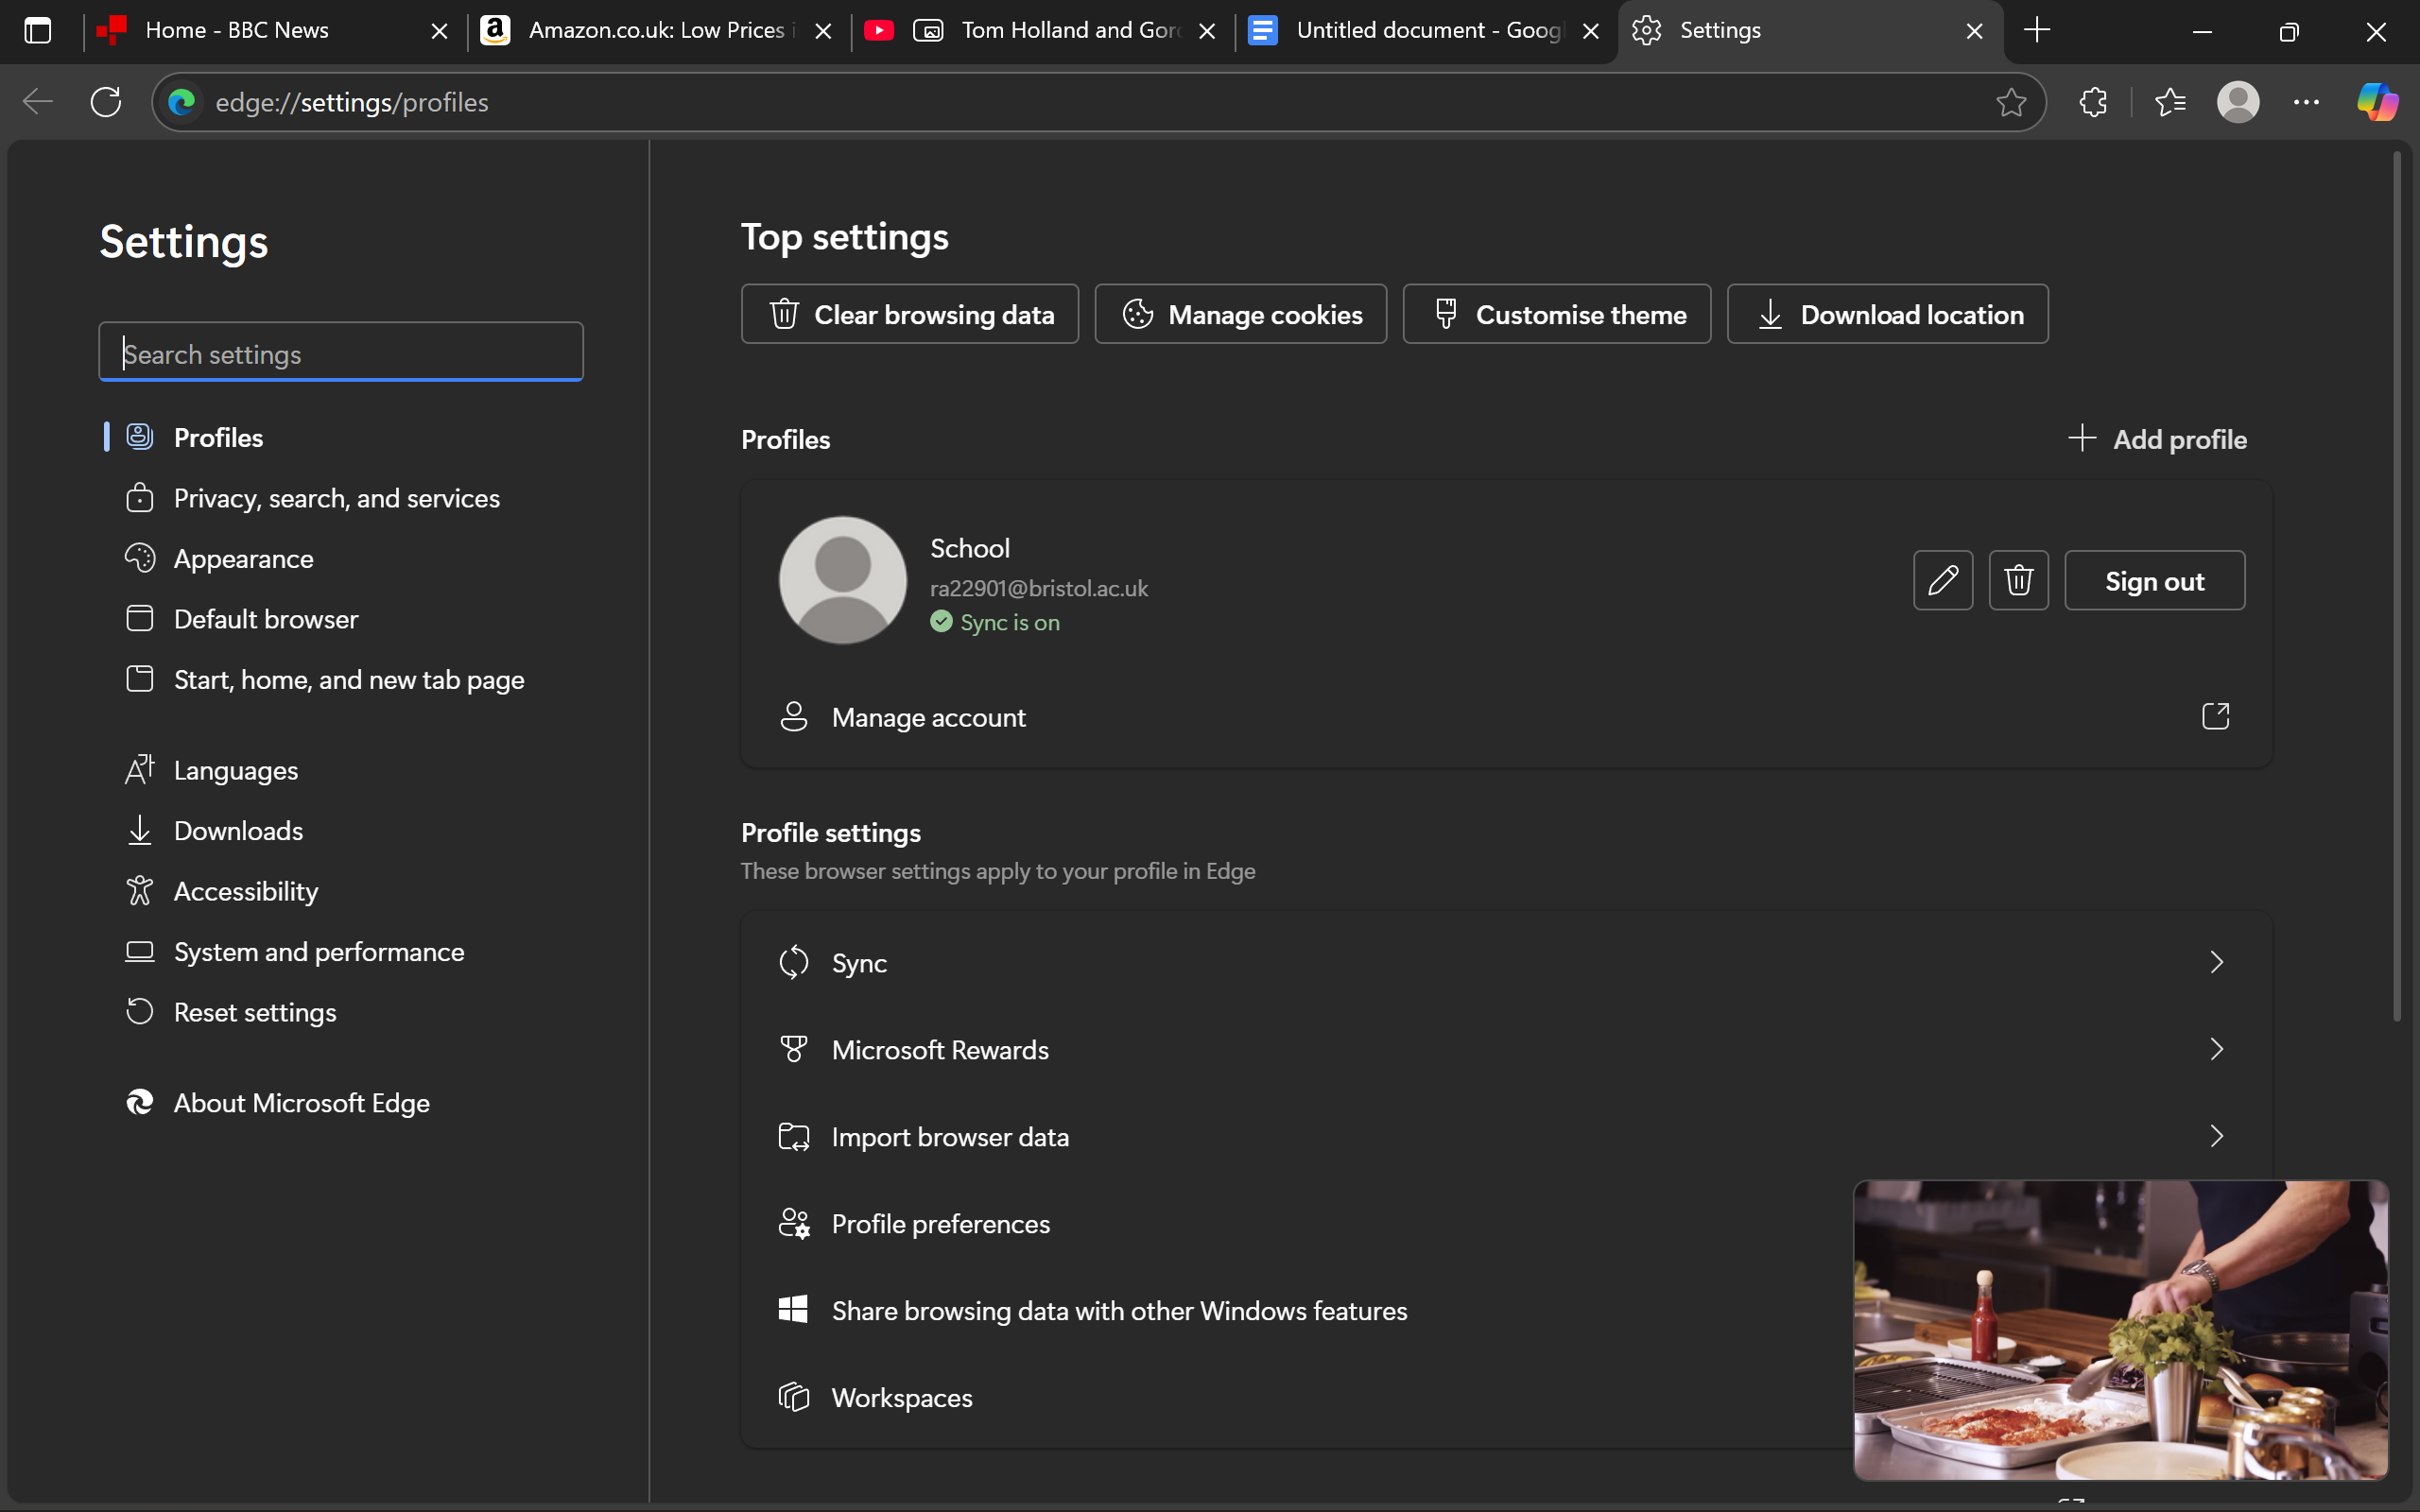
UI elements on screen:
"Desktop - window"
"Settings - window"
"System - menu bar - Contains commands to manipulate the window"
"System - menu item"
"title bar - value: Settings"
"Minimise - button - Moves the window out of the way"
"Maximise - button - Makes the window full screen"
"Close - button - Closes the window"
"Untitled document - Google Docs - window"
"System - menu bar - Contains commands to manipulate the window"
"System - menu item"
"title bar - value: Untitled document - Google Docs"
"Minimise - button - Moves the window out of the way"
"Maximise - button - Makes the window full screen"
"Close - button - Closes the window"
"Tom Holland and Gordon Ramsay Bond Over A Spicy Fried Chicken Sandwich - YouTube - window"
"System - menu bar - Contains commands to manipulate the window"
"System - menu item"
"title bar"
"Minimise - button - Moves the window out of the way"
"Maximise - button - Makes the window full screen"
"Close - button - Closes the window"
"Amazon.co.uk: Low Prices in Electronics, Books, Sports Equipment & more - window"
"System - menu bar - Contains commands to manipulate the window"
"System - menu item"
"title bar"
"Minimise - button - Moves the window out of the way"
"Maximise - button - Makes the window full screen"
"Close - button - Closes the window"
"Home - BBC News - window"
"System - menu bar - Contains commands to manipulate the window"
"System - menu item"
"title bar - value: Home - BBC News"
"Minimise - button - Moves the window out of the way"
"Maximise - button - Makes the window full screen"
"Close - button - Closes the window"
"window"
"Taskbar - pane"
"pane"
"Running applications - pane"
"Picture in picture - window"
"window"
"UI element"
"window"
"UI element"
"window"
"UI element"
"window"
"UI element"
"window"
"UI element"
"System - menu bar - Contains commands to manipulate the window"
"System - menu item"
"Settings - window - value: Settings"
"Minimise Settings - button"
"Restore Settings - button"
"Close Settings - button"
"Welcome to NVDA - window"
"title bar - value: Welcome to NVDA"
"Close - button - Closes the window"
"Welcome to NVDA - dialog - Welcome to NVDA!
Most commands for controlling NVDA require you to hol..."
"Welcome to NVDA! - window"
"Welcome to NVDA! - text"
"Most commands for controlling NVDA require you to hold down the NVDA key while pressing other key..."
"Options - window"
"Options - grouping"
"Keyboard layout: - window"
"Keyboard layout: - text"
"Keyboard layout: - window"
"Keyboard layout: - combo box - value: laptop"
"Keyboard layout: - text - value: laptop"
"Open - button"
"Use CapsLock as an NVDA modifier key - window"
"Use CapsLock as an NVDA modifier key - check box"
"Start NVDA after I sign in - window"
"Start NVDA after I sign in - check box"
"Show this dialog when NVDA starts - window"
"Show this dialog when NVDA starts - check box"
"OK - window"
"OK - button"
"window"
"UI element"
"window"
"pane"
"window"
"pane"
"window"